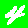
Digit: 4